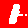
Digit: 1